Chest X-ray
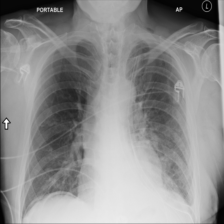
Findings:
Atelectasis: negative
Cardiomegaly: negative
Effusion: negative
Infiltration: negative
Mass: negative
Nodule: negative
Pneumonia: negative
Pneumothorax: negative
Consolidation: negative
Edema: negative
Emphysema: positive
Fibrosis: negative
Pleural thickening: negative
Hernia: negative